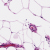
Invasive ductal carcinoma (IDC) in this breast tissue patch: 0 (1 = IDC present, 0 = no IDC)